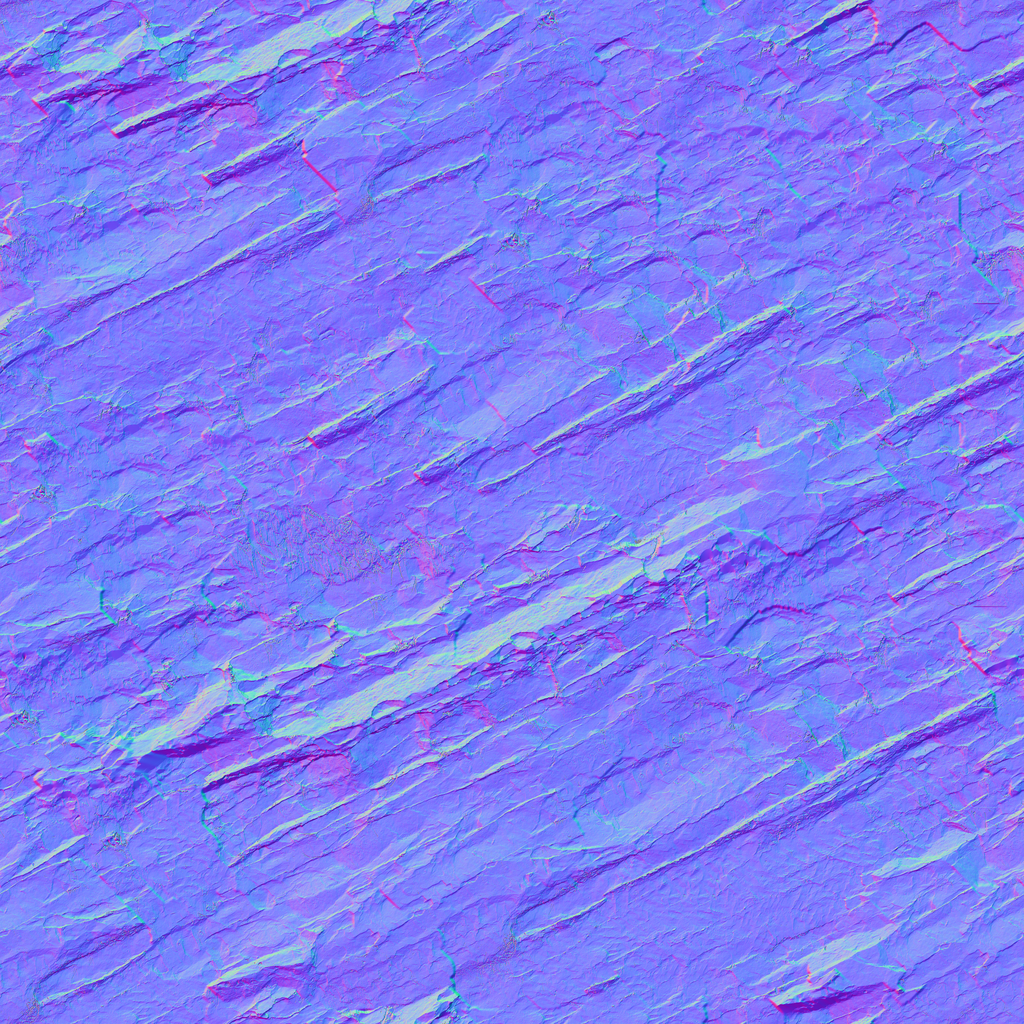
Texture map type: NormalDX